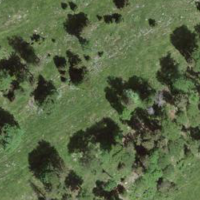
EUNIS habitat code: 41
Species observed at this site:
Ranunculus platanifolius